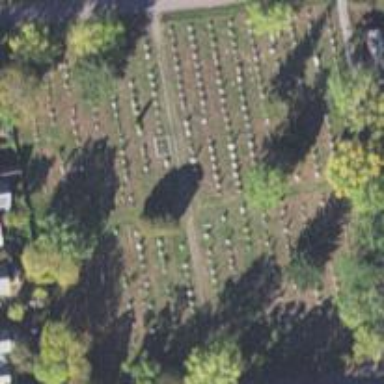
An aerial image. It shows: Cemetery.